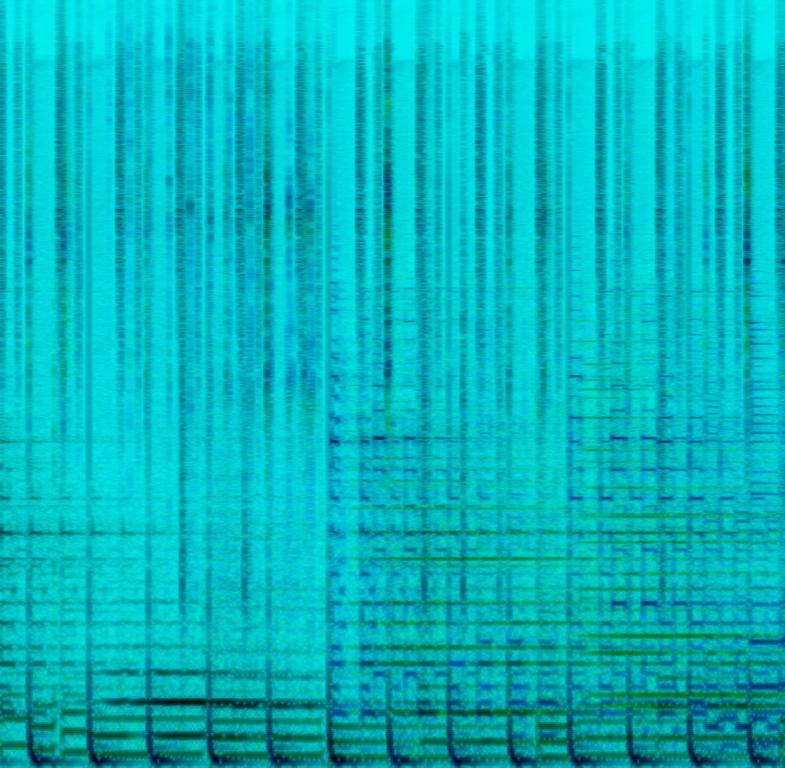
This is an instrumental electric guitar jam meant to showcase an echo delay pedal. The guitar using the pedal is merely strumming the chords while there is another electric guitar in the background playing the melody. There is also a bass guitar playing a simple bass line. In the rhythmic background there is a chill rock beat played by the acoustic drums. There is a calm and chill atmosphere in this piece. It could be used as the loading screen music in a video game.